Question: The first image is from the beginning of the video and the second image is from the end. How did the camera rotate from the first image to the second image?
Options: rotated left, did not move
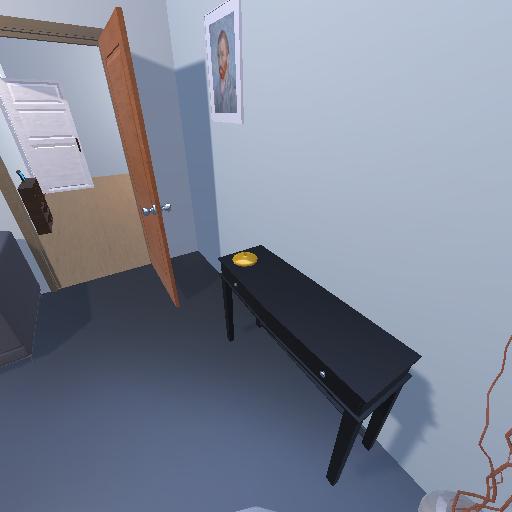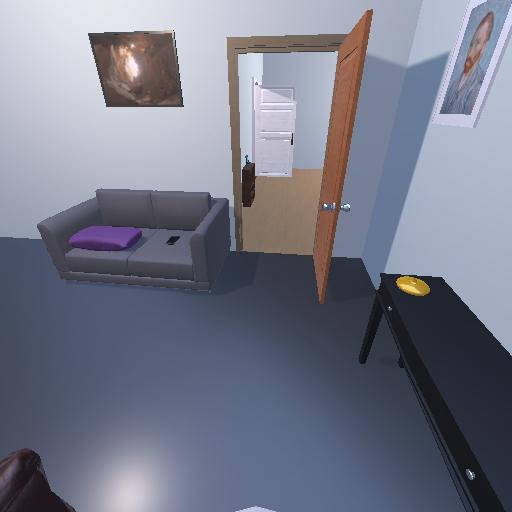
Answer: rotated left